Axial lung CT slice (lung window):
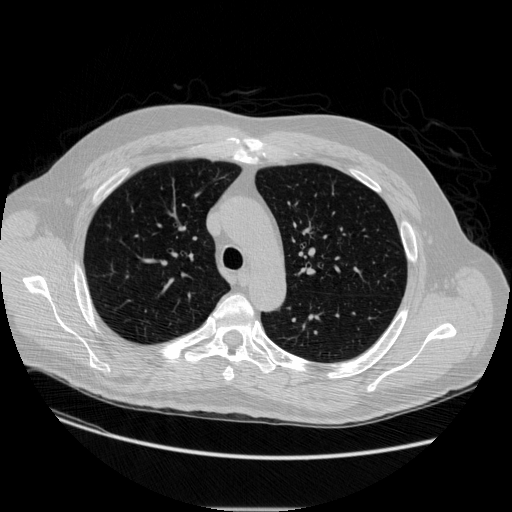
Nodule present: no